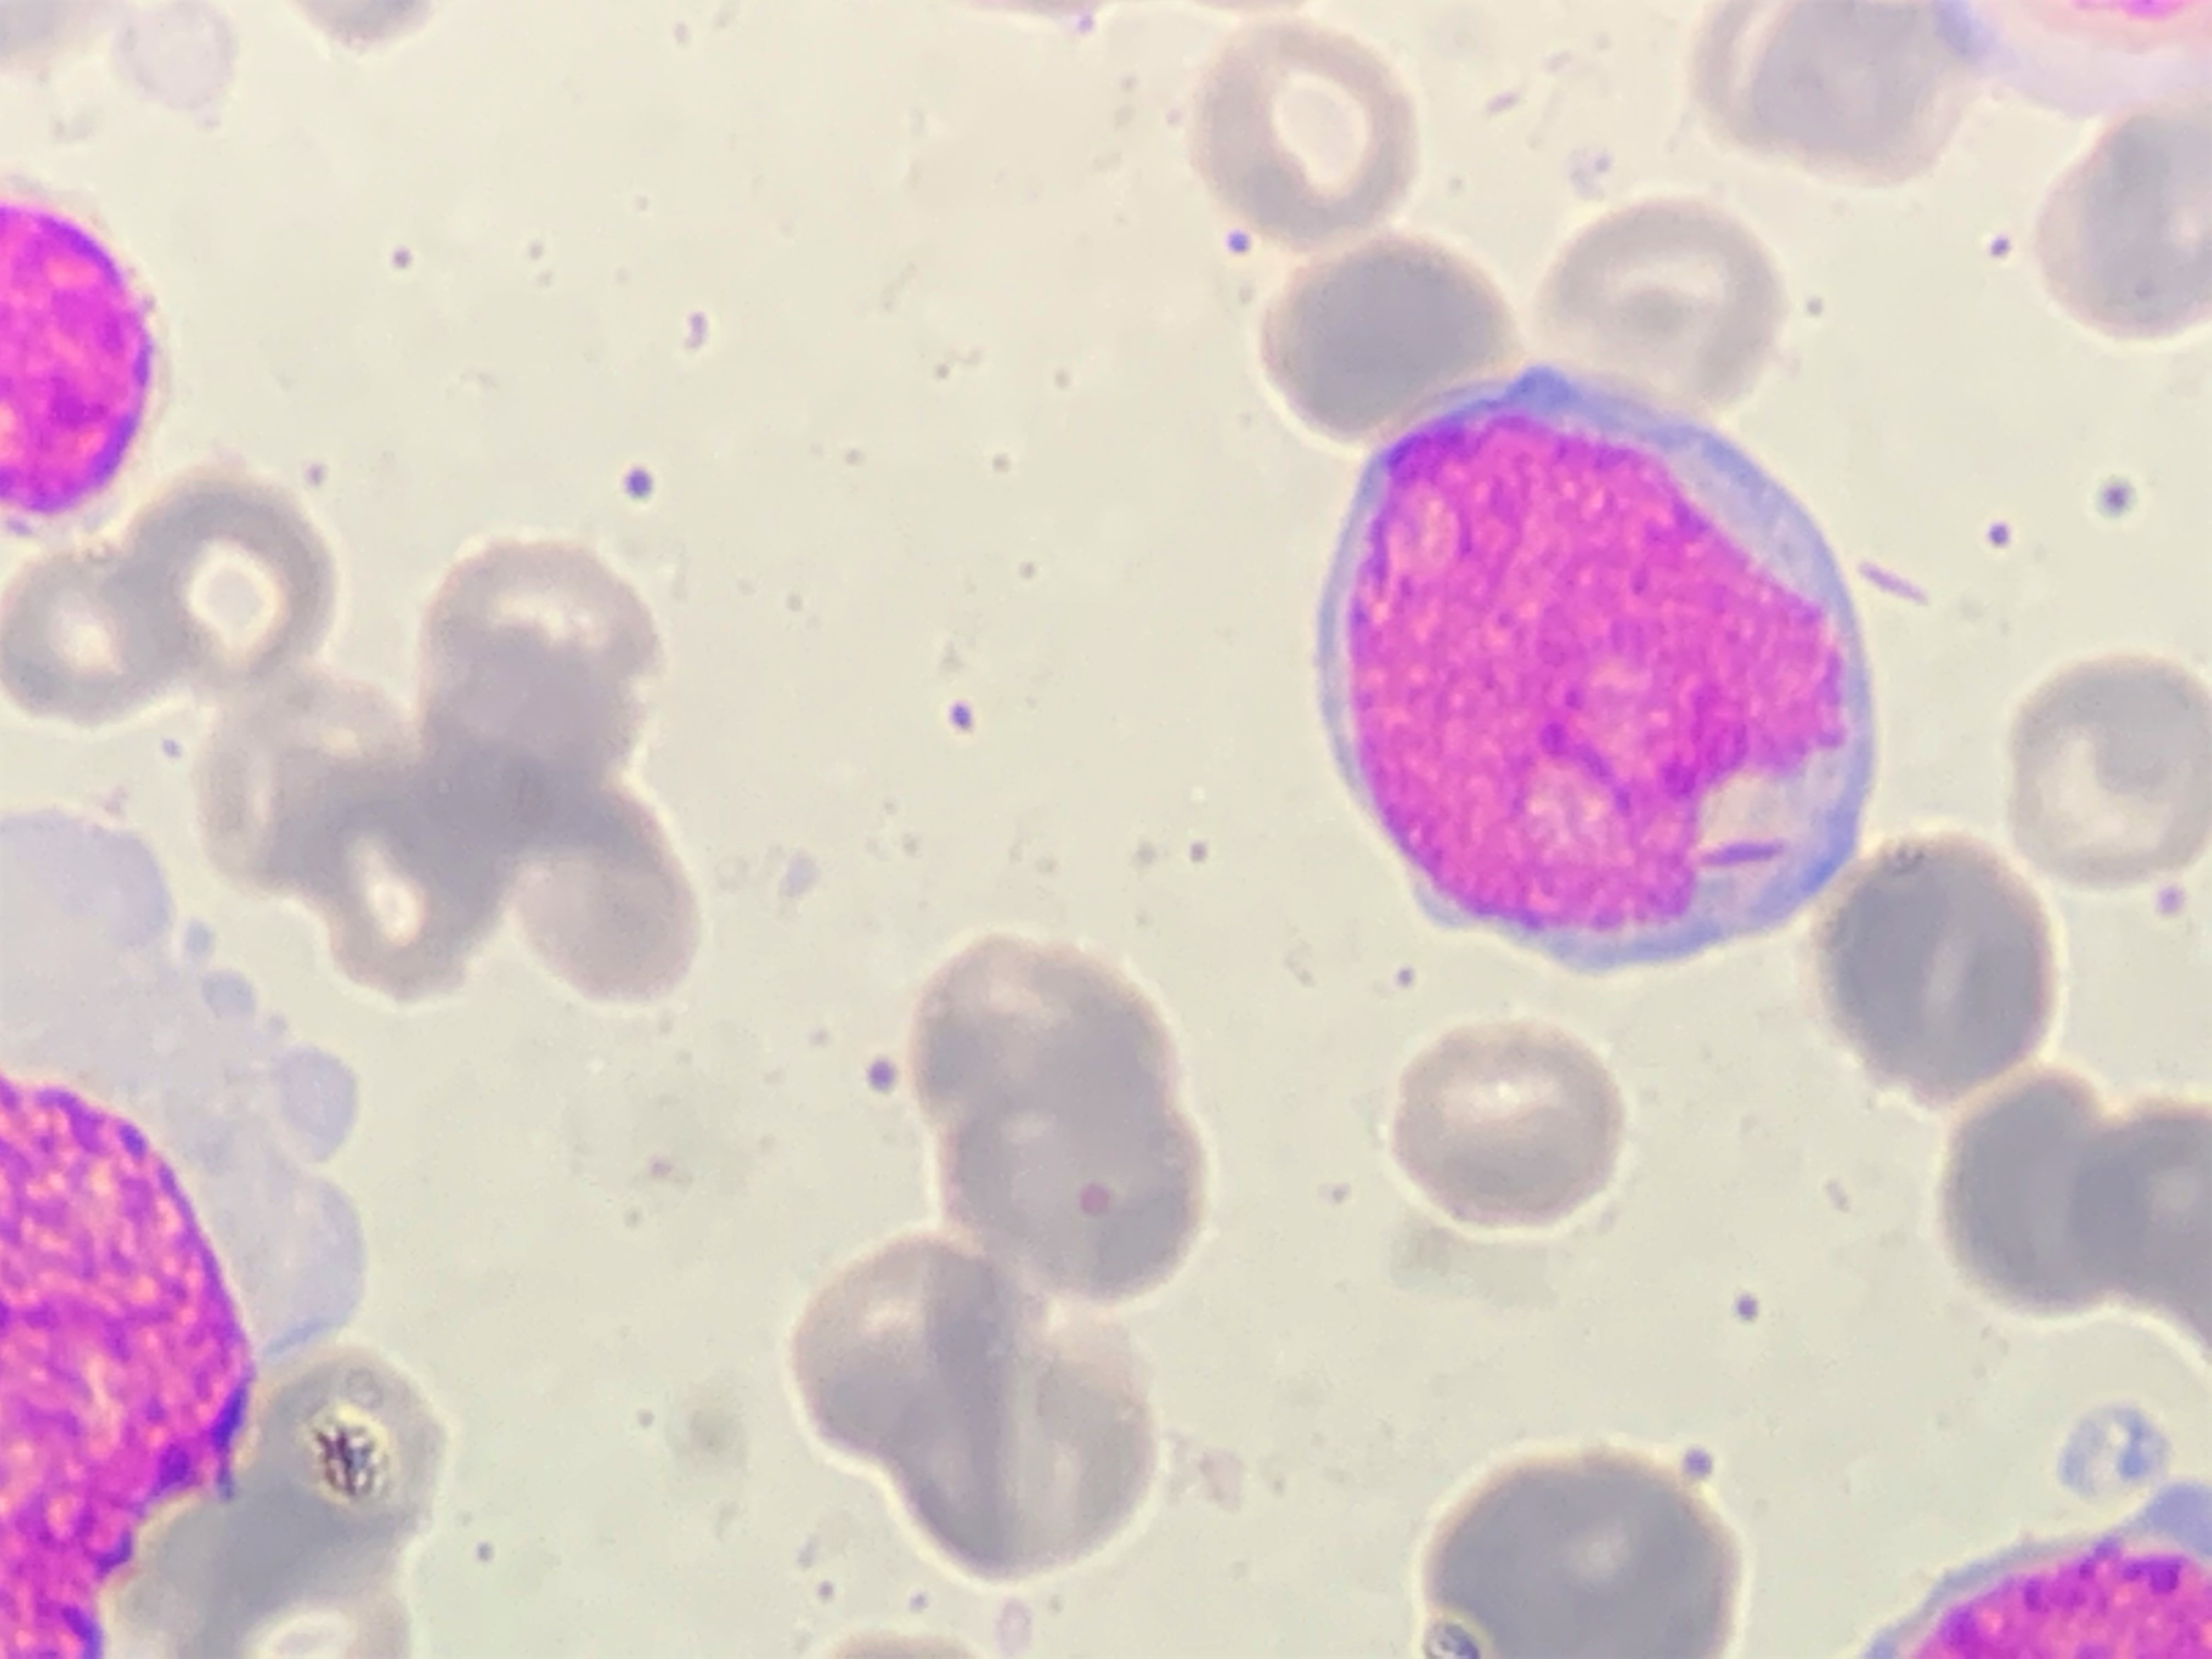
Cell type: BLAST CELLS